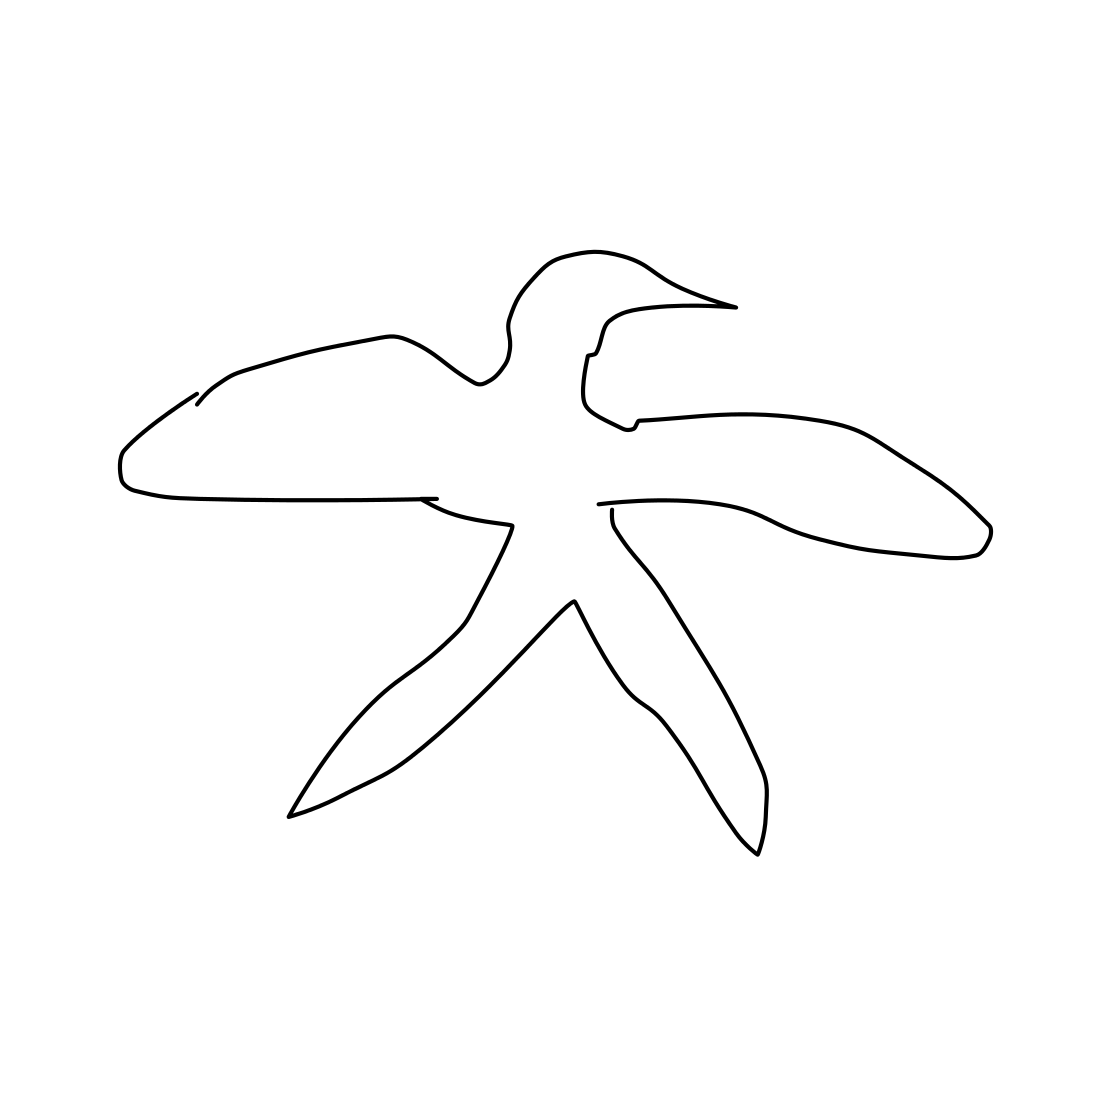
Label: flying bird